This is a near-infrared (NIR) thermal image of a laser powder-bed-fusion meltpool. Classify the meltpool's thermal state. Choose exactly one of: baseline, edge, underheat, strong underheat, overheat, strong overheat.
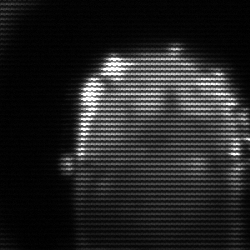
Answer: baseline